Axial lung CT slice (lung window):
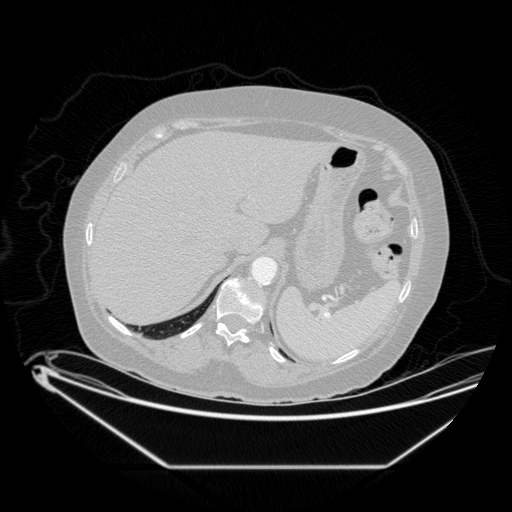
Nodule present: no